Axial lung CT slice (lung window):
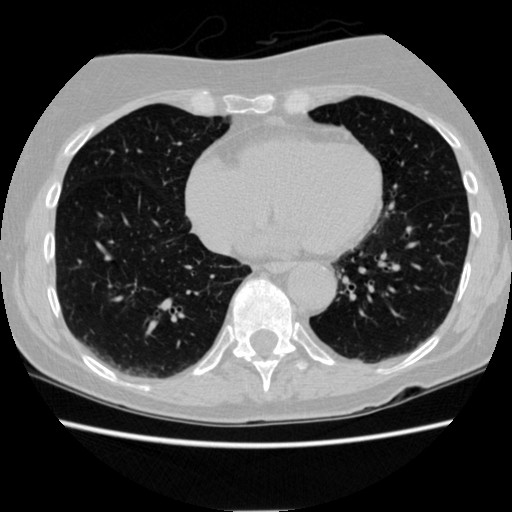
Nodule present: no